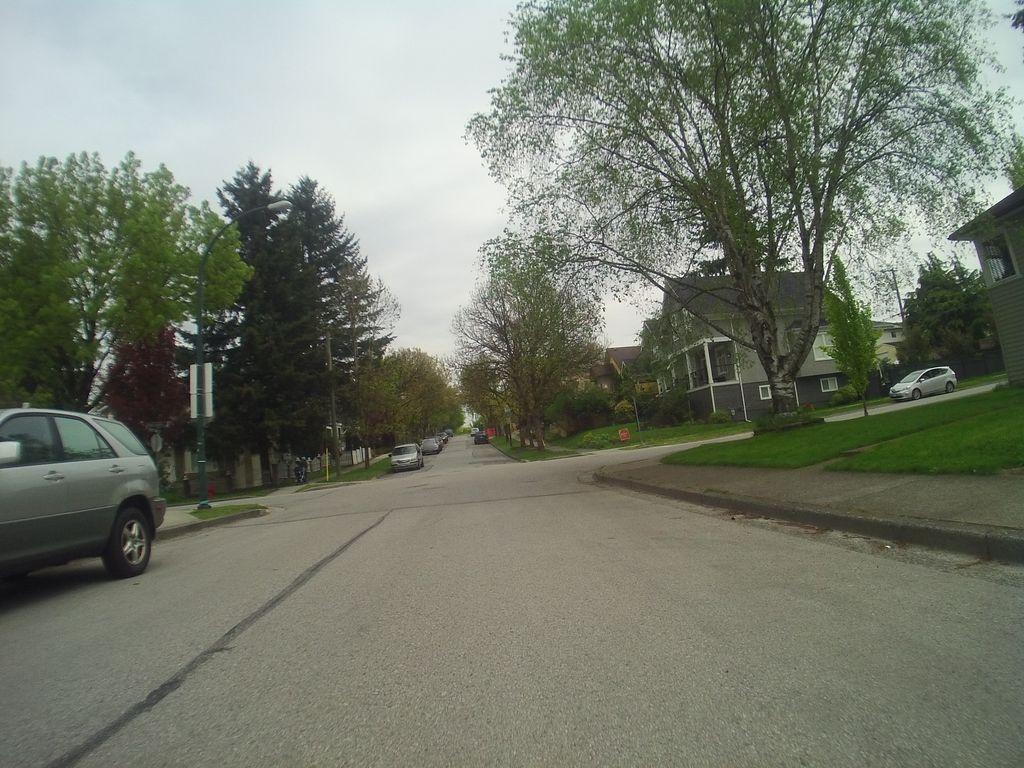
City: vancouver